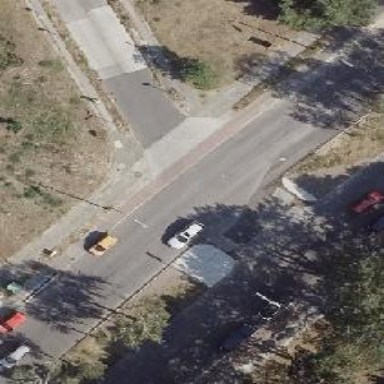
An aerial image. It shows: Residential road with concrete plates as the surface. There are sidewalks on both sides.